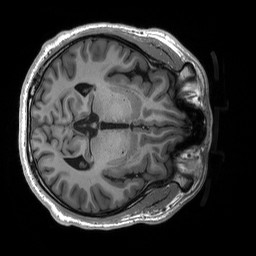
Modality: T1w
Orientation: axial
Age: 29
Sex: male
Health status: healthy
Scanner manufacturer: siemens
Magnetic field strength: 3 T
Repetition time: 2.53 s
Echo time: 0.00227 s